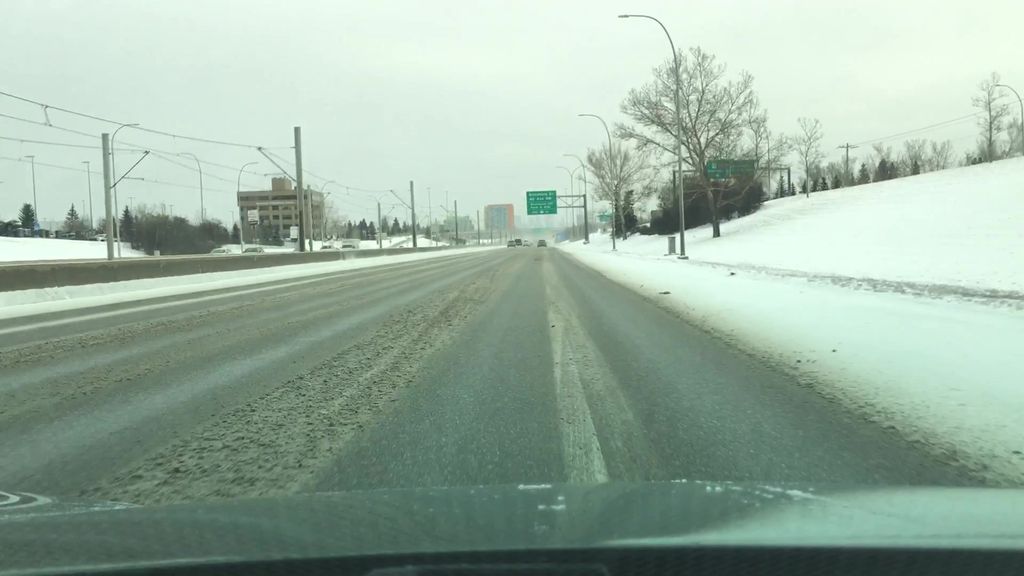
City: calgary